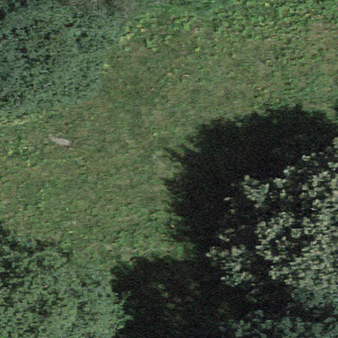
Label: other